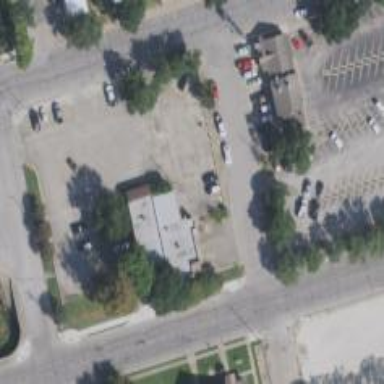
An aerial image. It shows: Parking space.